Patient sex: M
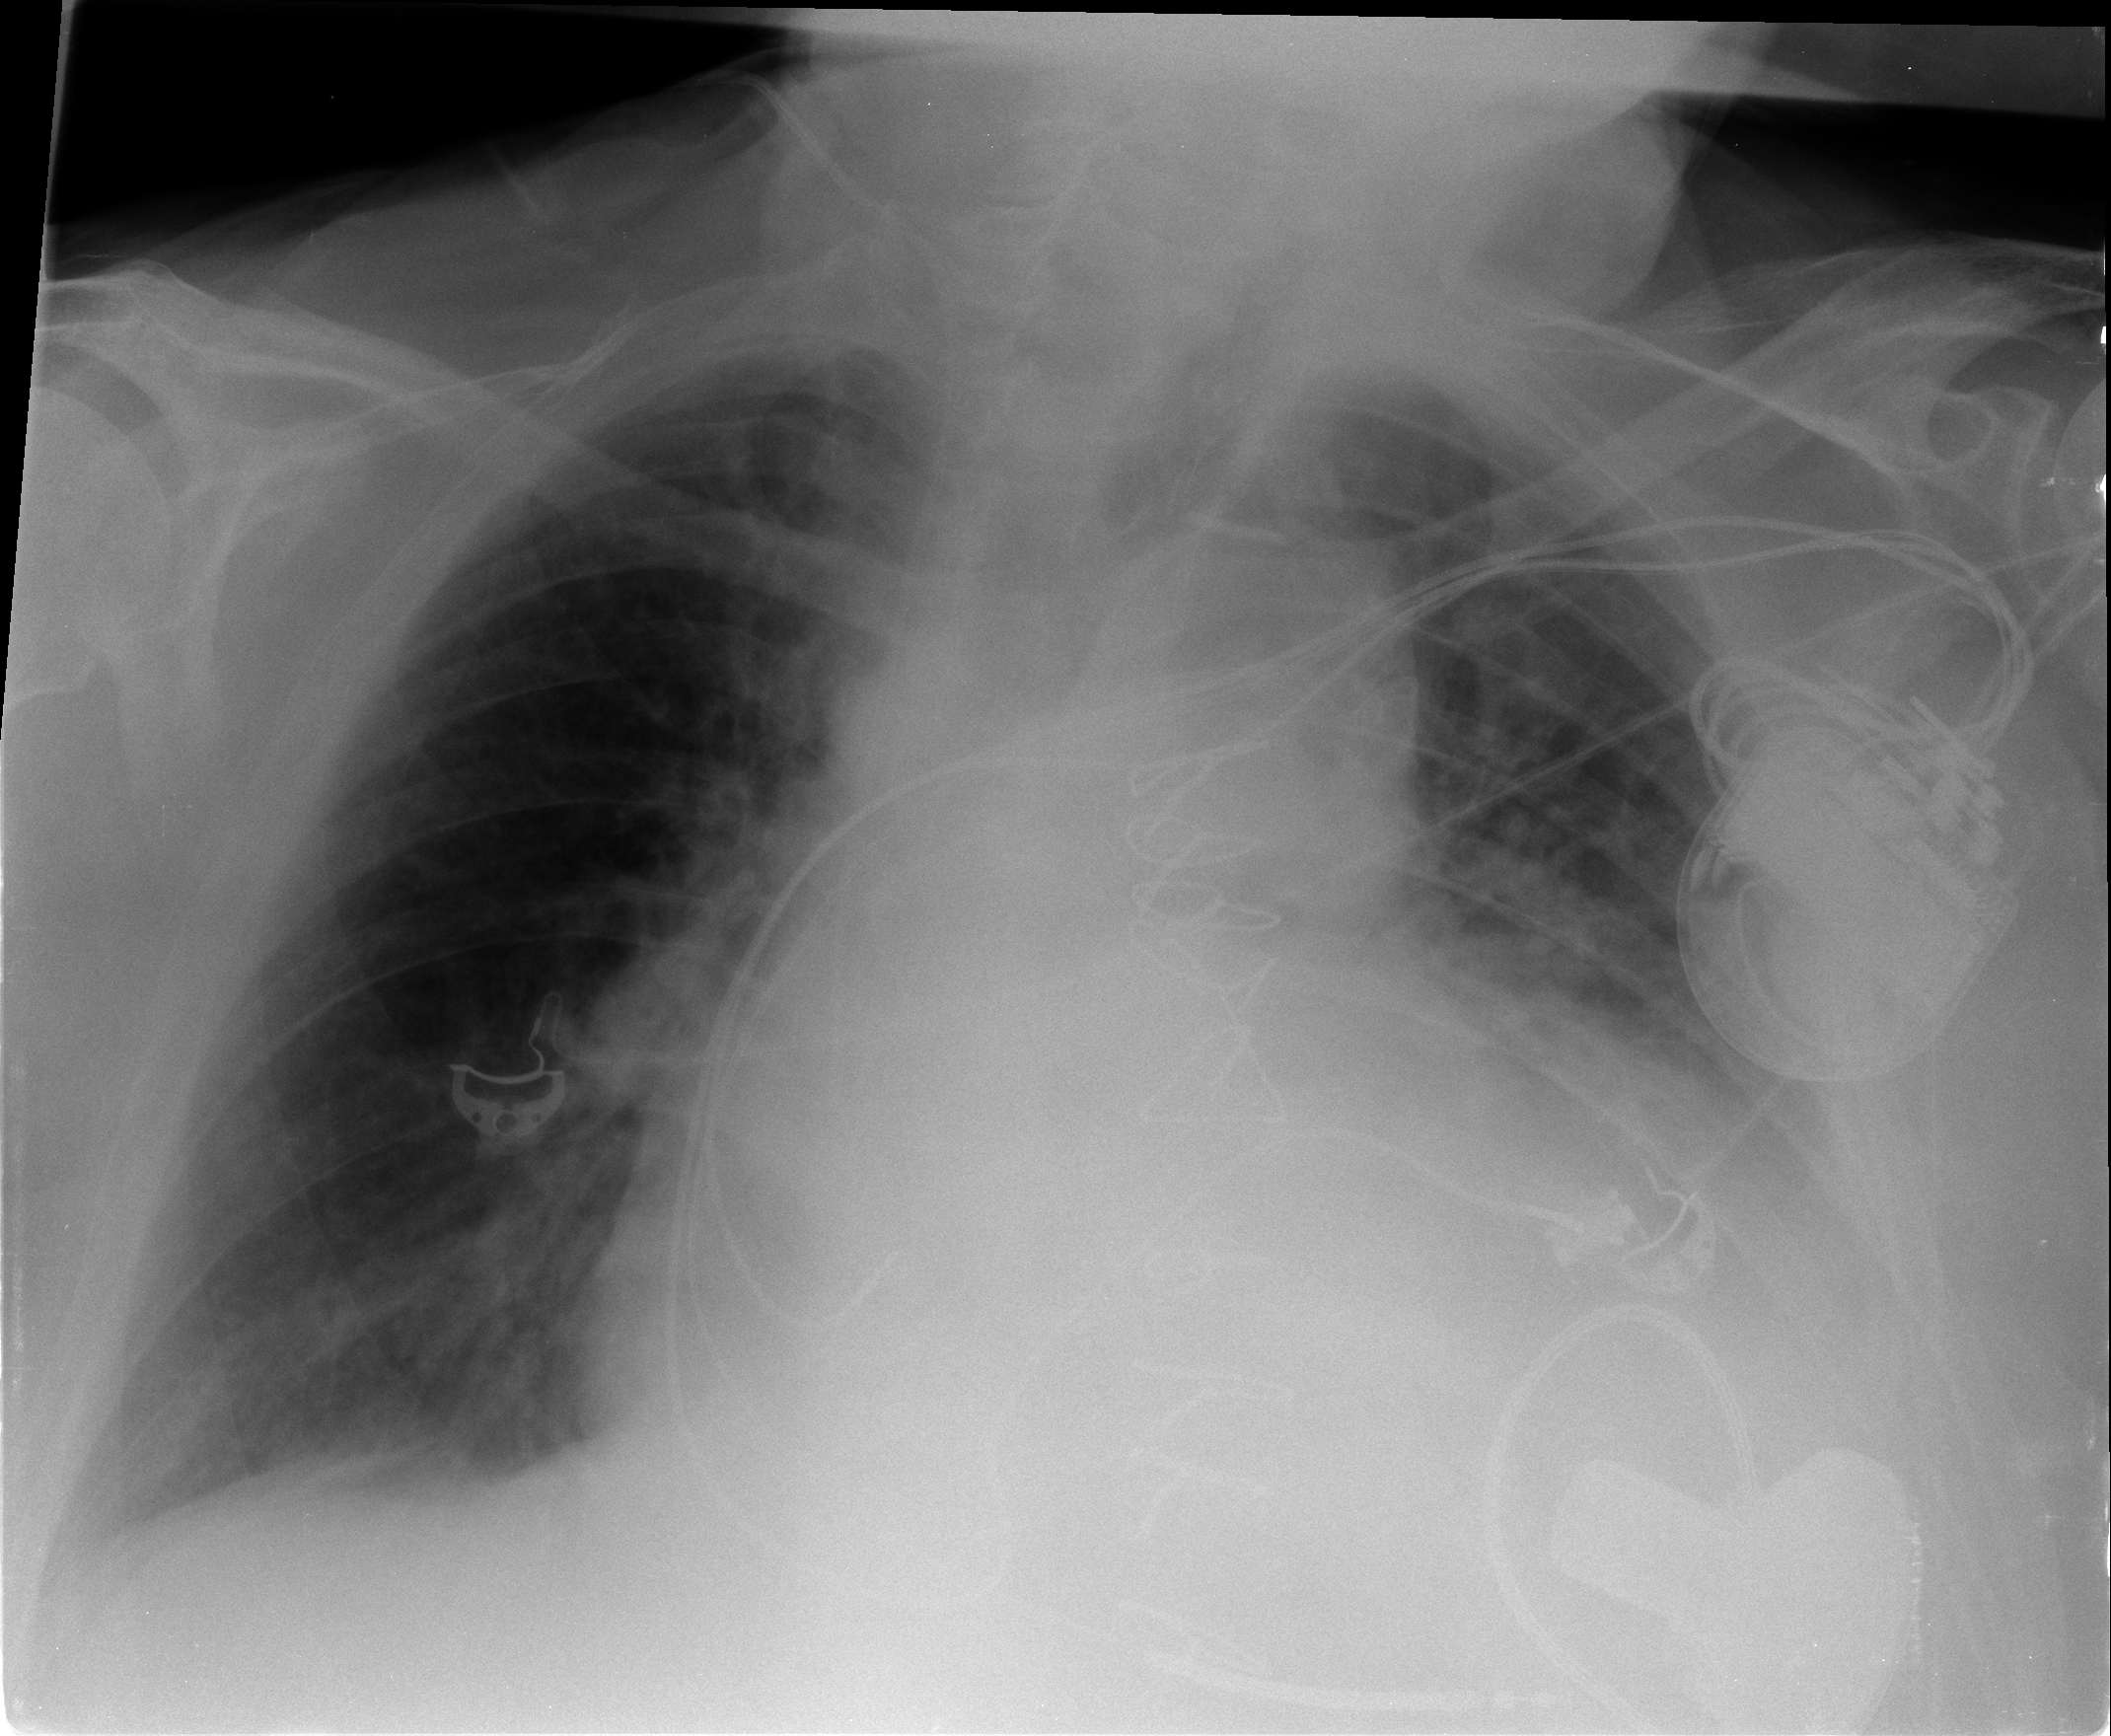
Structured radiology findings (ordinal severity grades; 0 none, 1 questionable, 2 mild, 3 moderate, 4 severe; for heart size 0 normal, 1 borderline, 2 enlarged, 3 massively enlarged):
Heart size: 3
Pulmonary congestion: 2
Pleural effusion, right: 0
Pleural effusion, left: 2
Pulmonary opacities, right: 0
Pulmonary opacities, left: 0
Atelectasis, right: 0
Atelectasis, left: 0